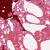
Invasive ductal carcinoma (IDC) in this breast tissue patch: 0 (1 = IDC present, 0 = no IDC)